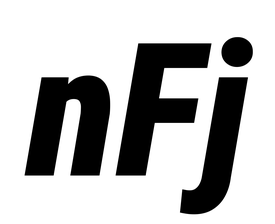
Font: Roboto-Italic_Condensed_Black_Italic